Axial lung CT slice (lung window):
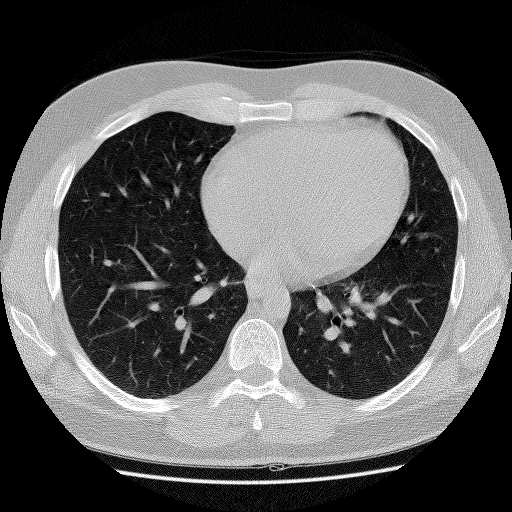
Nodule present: no